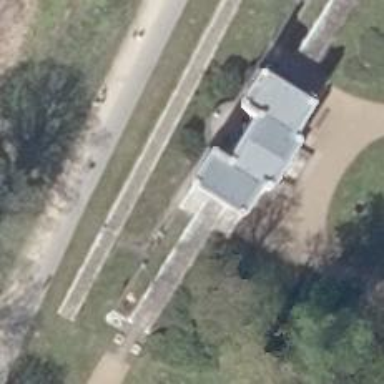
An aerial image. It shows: Footway with colonnade providing cover.